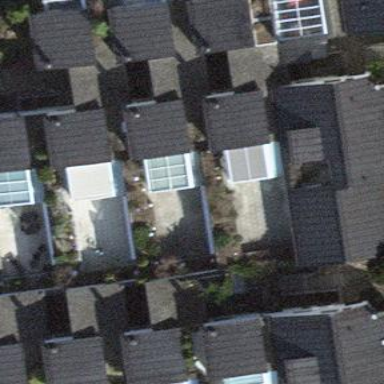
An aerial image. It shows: View of apartment building.